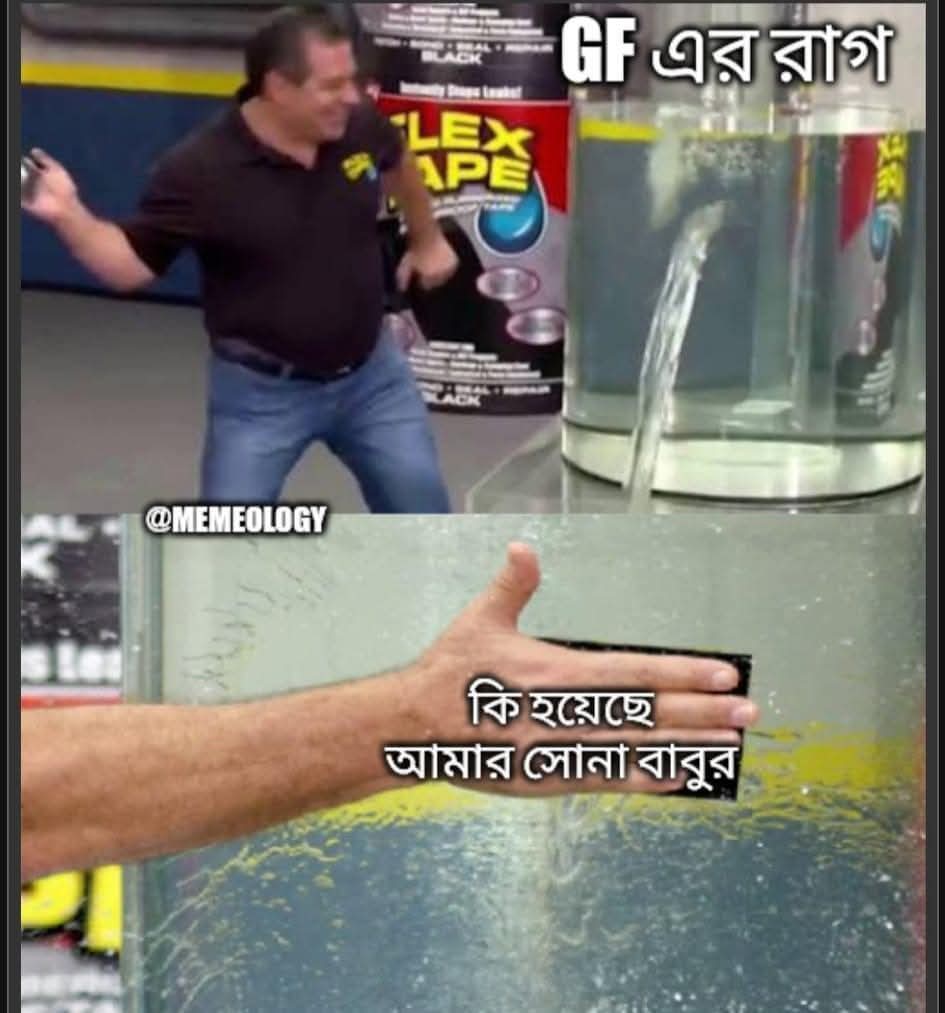
Text: GF এর রাগ
কি হয়েছে আমার সোনা বাবুর
Label: Non Hate